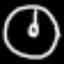
Label: clock